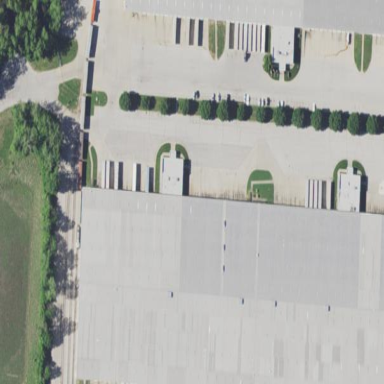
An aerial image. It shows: Warehouse.